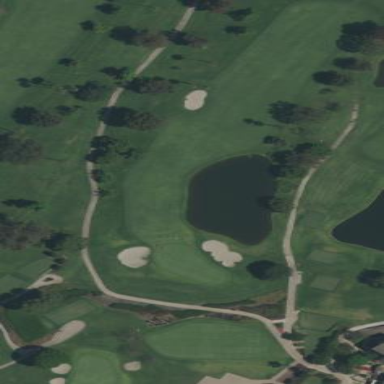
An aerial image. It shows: Golf tee.